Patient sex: M
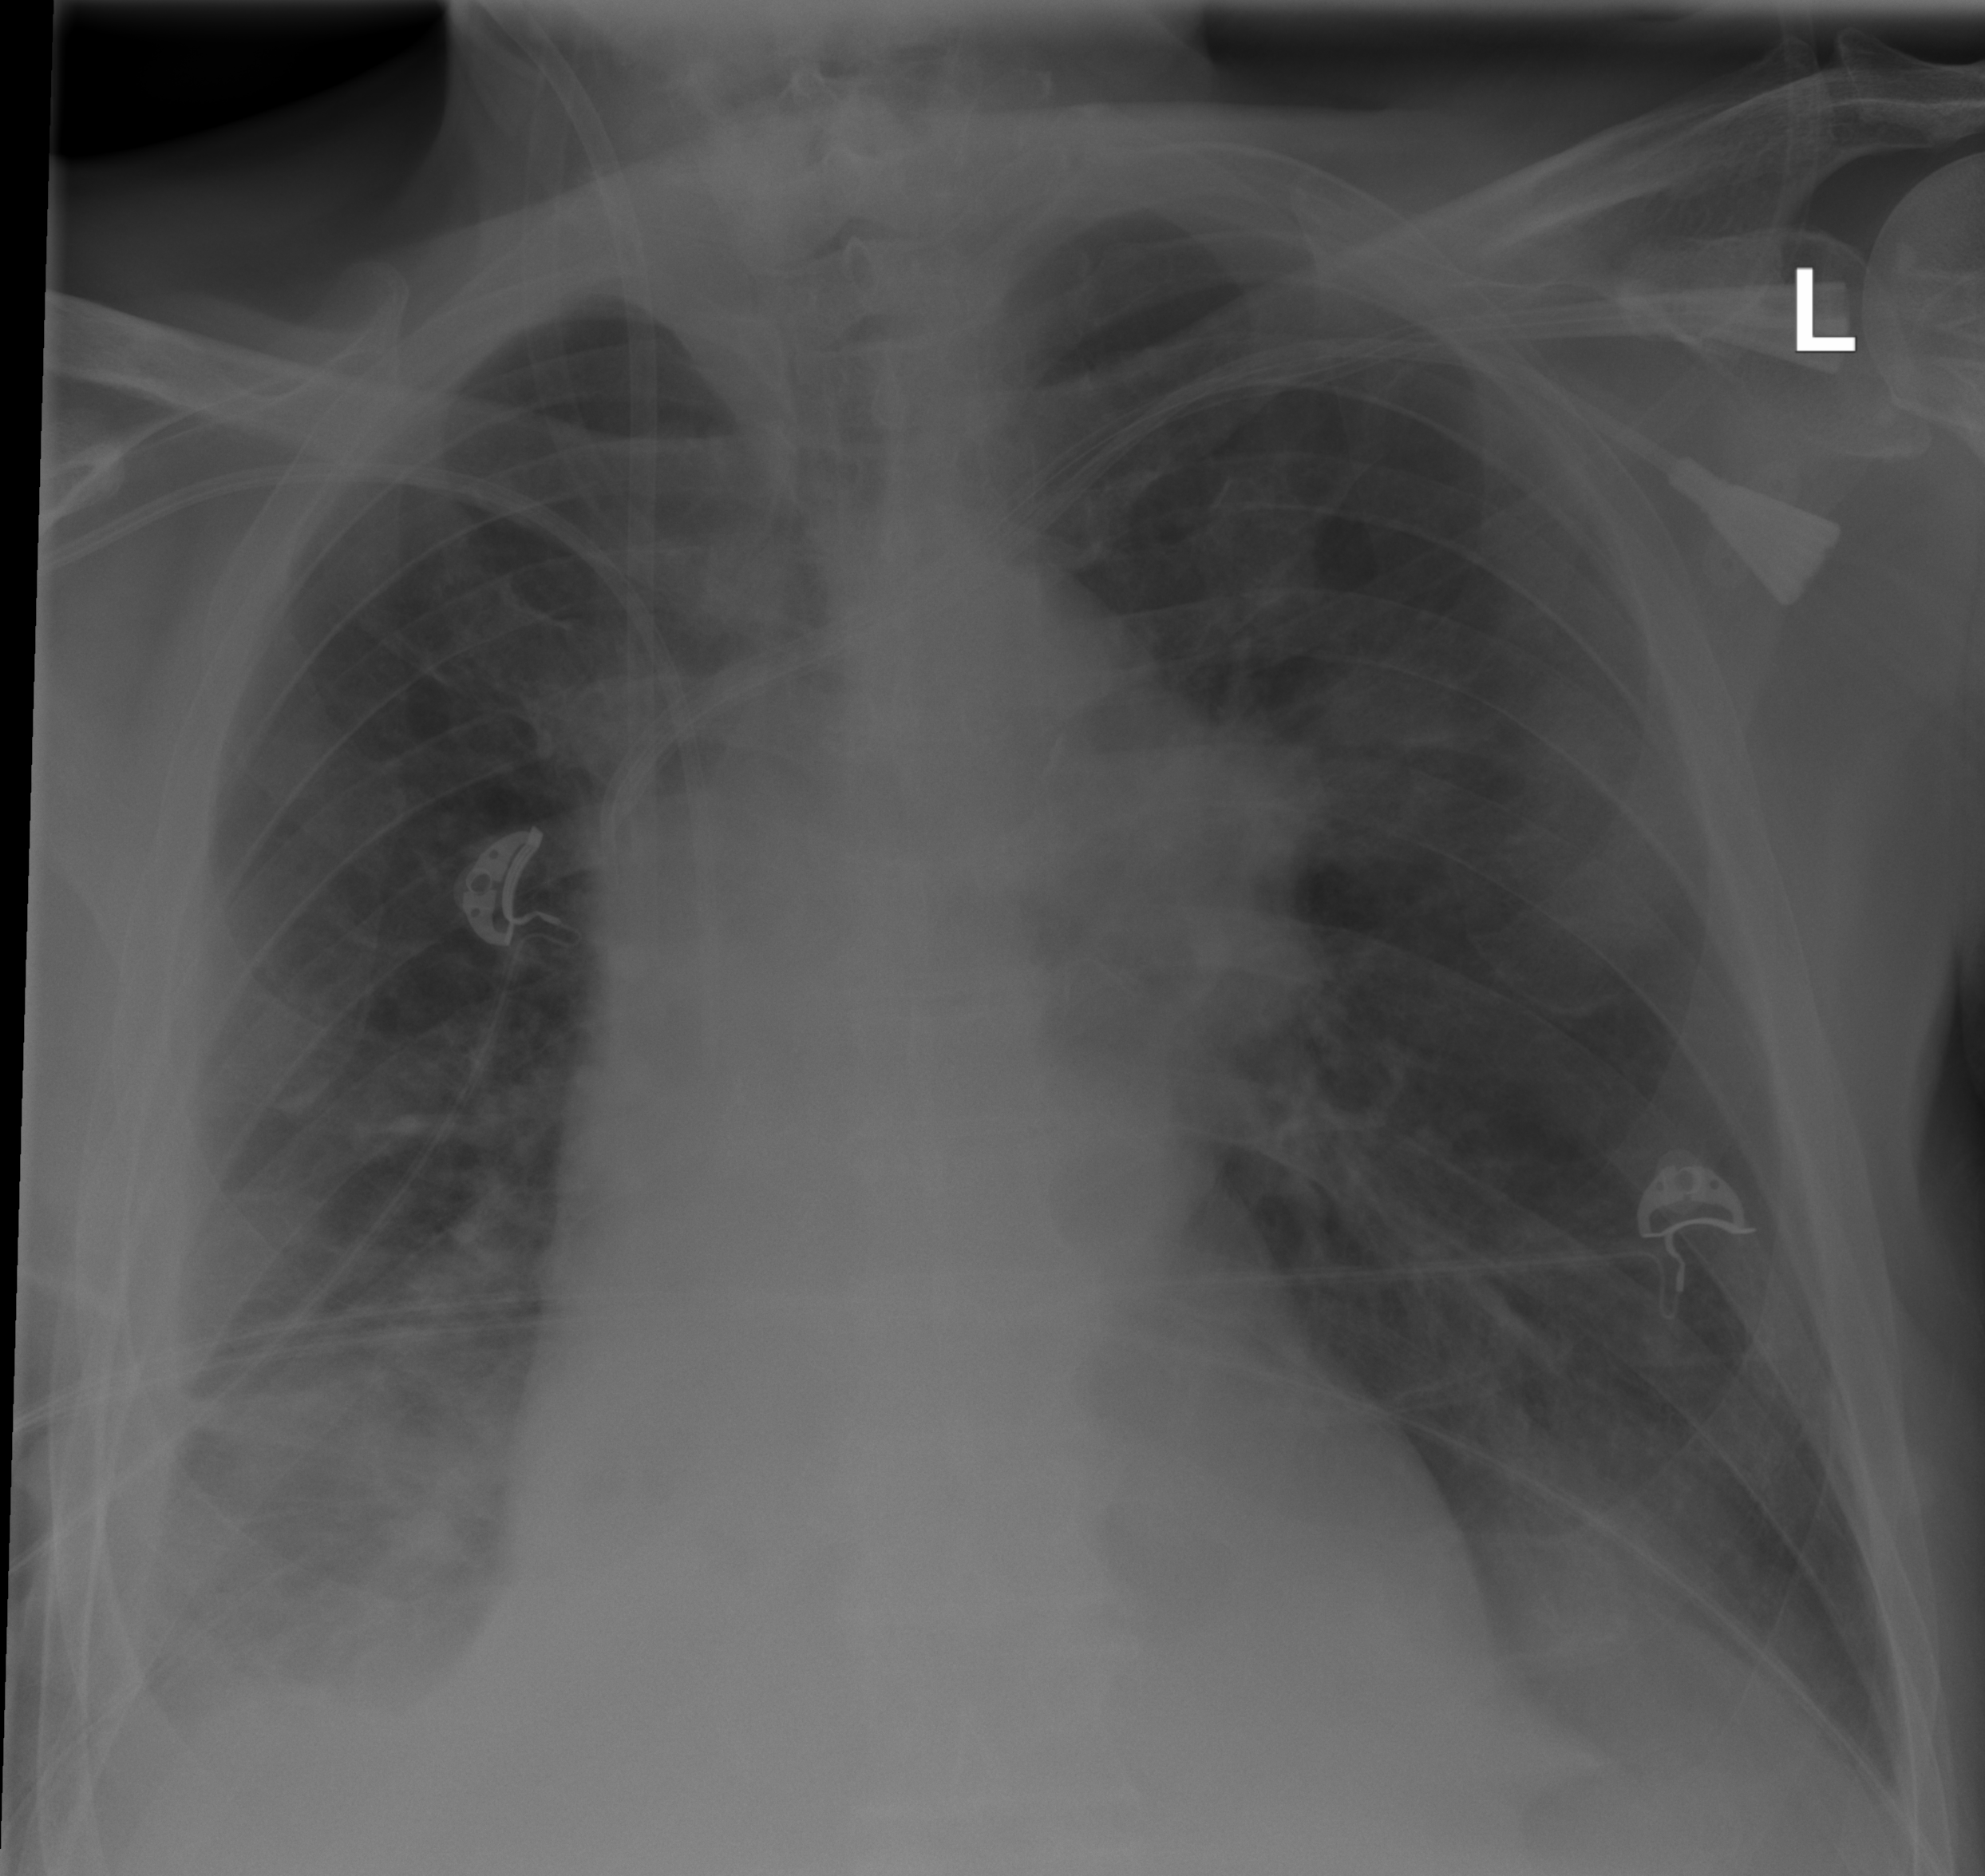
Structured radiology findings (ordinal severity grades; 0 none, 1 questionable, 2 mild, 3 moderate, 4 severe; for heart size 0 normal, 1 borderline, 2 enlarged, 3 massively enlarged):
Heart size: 2
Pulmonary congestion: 2
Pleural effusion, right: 2
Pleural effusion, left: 2
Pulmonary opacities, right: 0
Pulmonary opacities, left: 0
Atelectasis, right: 2
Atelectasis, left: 2